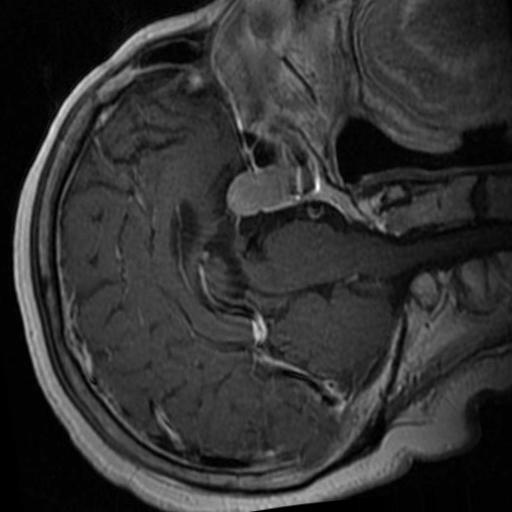
Label: brain_tumor